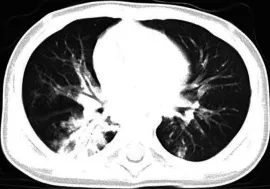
Chest CT scanning of the patient. CT lung window on admission showed double pneumonia with partial consolidation of the lower lobe of the right lung.
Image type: radiology (ct)